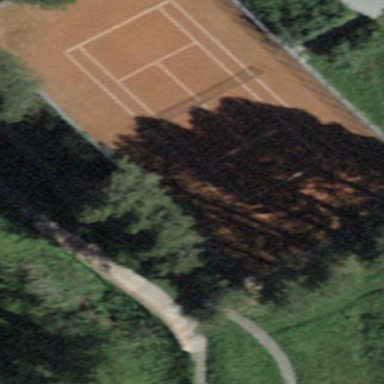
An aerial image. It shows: Tennis court on the leisure land pitch.